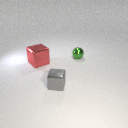
small green metal sphere behind large red metal cube